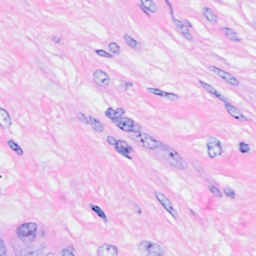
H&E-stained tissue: Breast